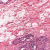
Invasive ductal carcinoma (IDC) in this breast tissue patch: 0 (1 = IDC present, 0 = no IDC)